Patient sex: F
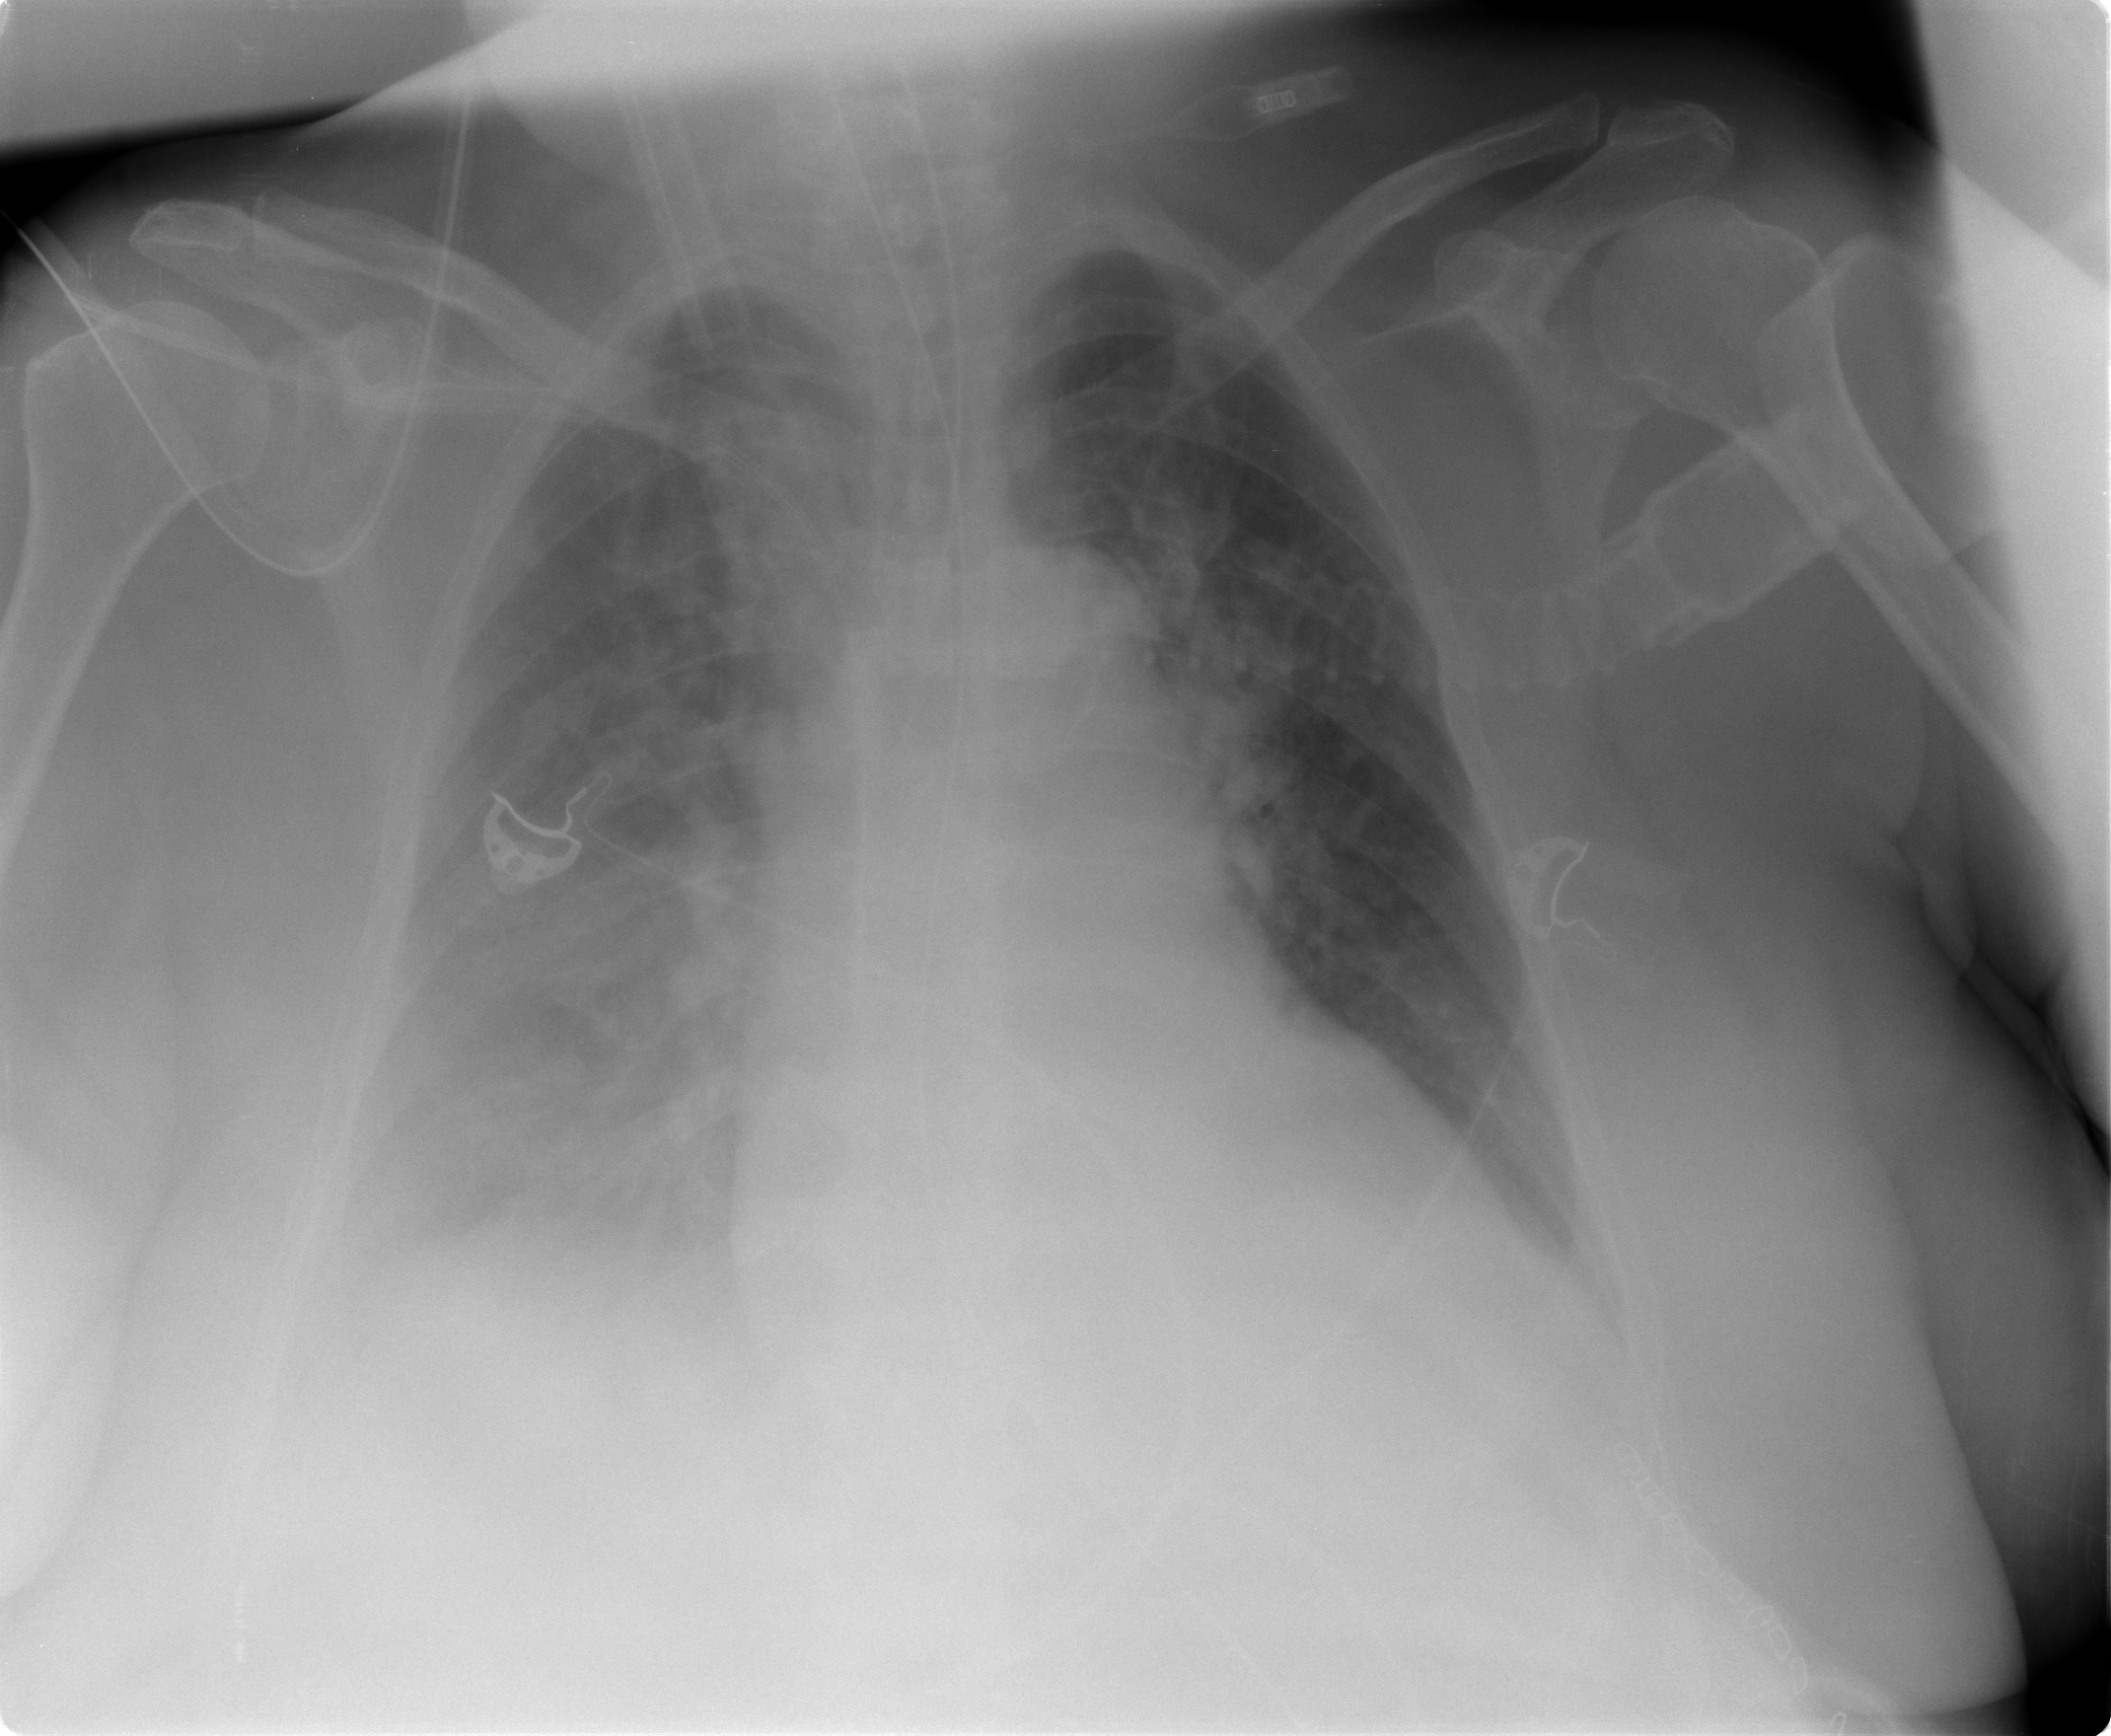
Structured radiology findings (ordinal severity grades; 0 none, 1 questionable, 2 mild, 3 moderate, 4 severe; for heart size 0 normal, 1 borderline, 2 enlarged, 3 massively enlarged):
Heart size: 2
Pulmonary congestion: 2
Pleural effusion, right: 3
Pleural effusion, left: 1
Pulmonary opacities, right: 2
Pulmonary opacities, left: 0
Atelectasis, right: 2
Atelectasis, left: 0